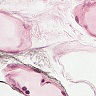
Metastatic tissue present: no